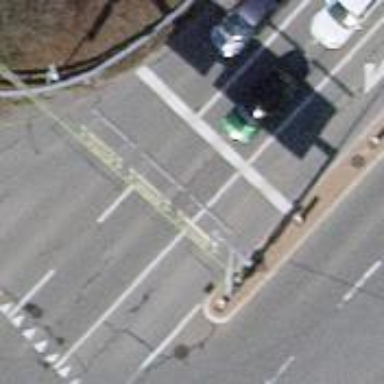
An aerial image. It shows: Road with traffic signals.